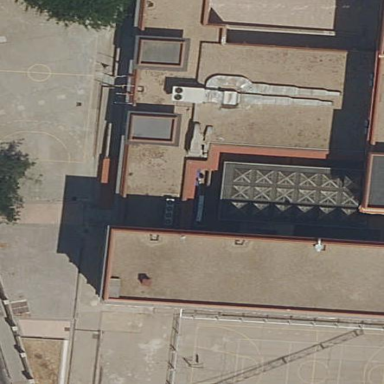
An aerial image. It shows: School.